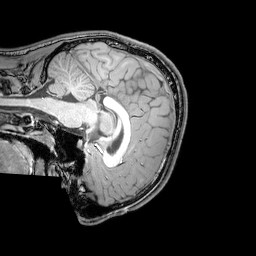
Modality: T1w
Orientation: sagittal
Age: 20
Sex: male
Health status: healthy
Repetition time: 0.081 s
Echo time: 0.037 s